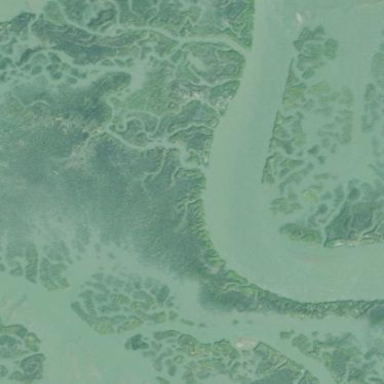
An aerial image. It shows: Marsh wetland with tidal influence.